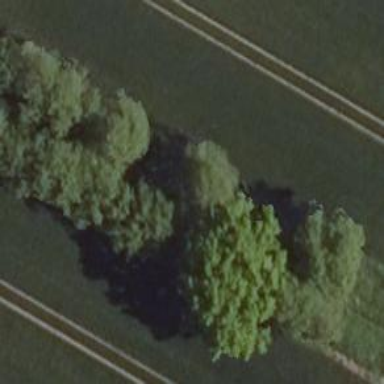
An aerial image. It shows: Row of trees in natural setting.